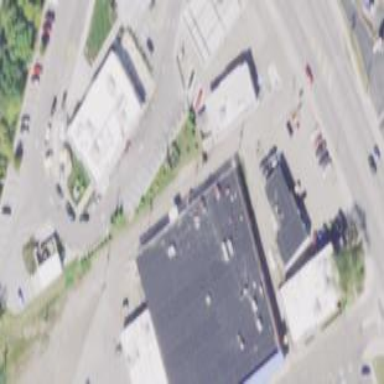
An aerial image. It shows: Variety store inside building.